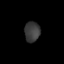
Tissue: lung
Cell type: Fibroblasts
Senescence score: 0.6001
Nuclear area (px): 307
Mean DAPI intensity: 58.336